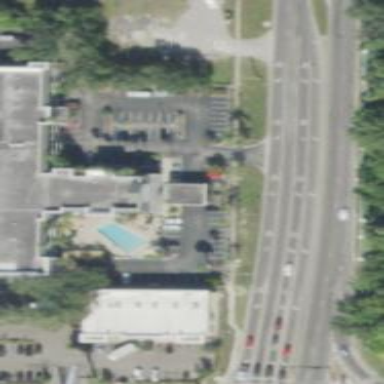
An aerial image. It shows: Hotel building.